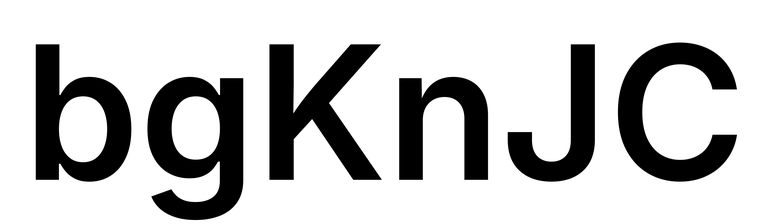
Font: Inter_SemiBold